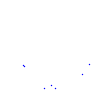
Particle: pion